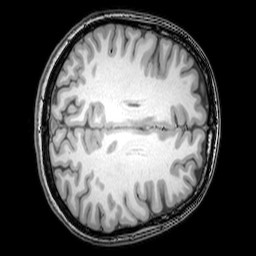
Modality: T1w
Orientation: axial
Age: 22
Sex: female
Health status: healthy
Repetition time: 0.081 s
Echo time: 0.037 s